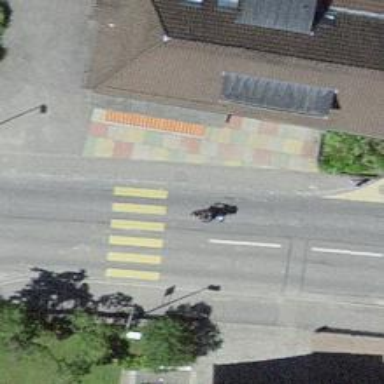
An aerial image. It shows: Zebra crossing for pedestrians.